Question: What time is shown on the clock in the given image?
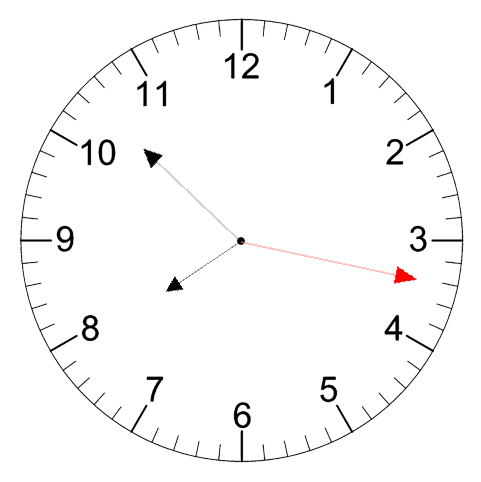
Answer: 07:52:17